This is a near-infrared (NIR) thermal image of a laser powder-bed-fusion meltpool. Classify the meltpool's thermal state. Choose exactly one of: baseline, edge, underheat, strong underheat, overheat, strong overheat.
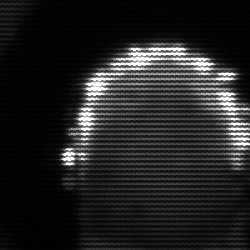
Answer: baseline